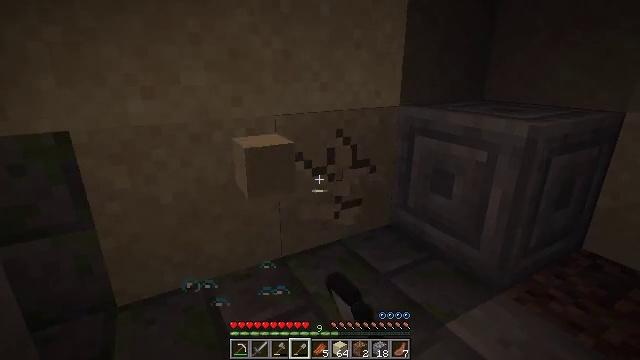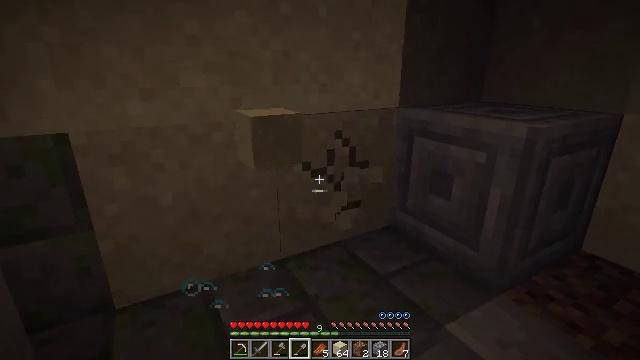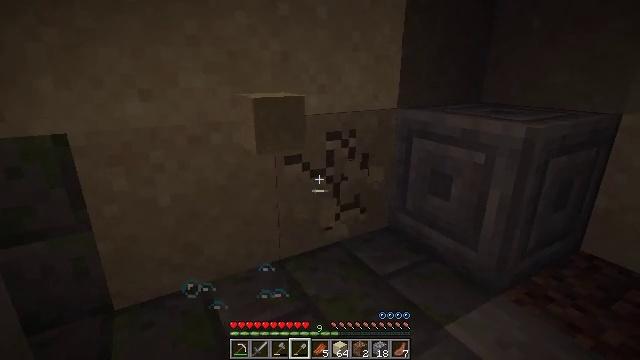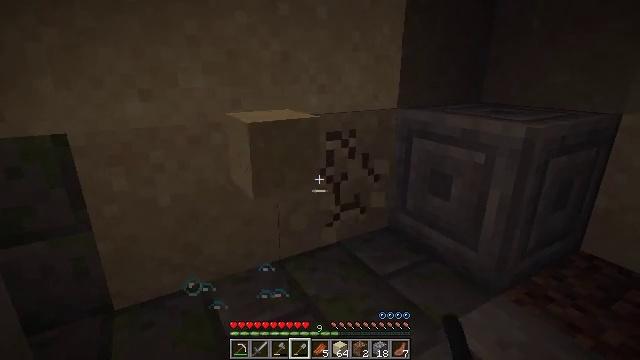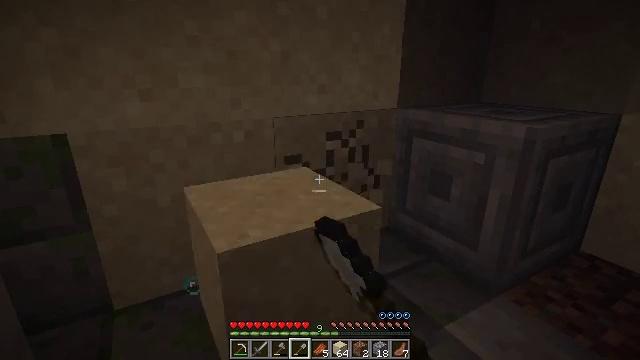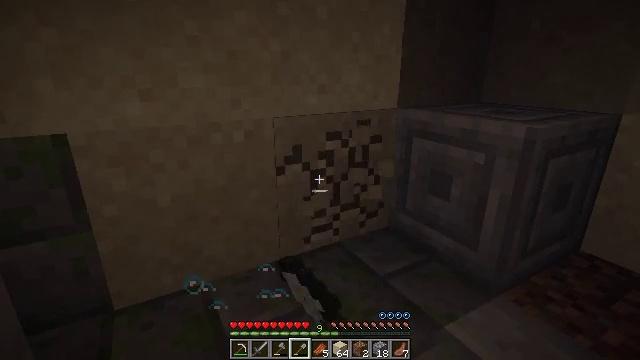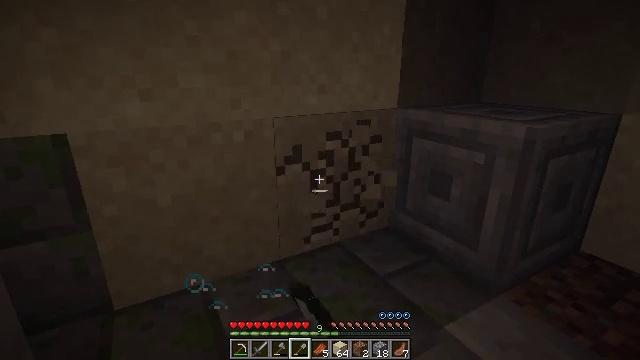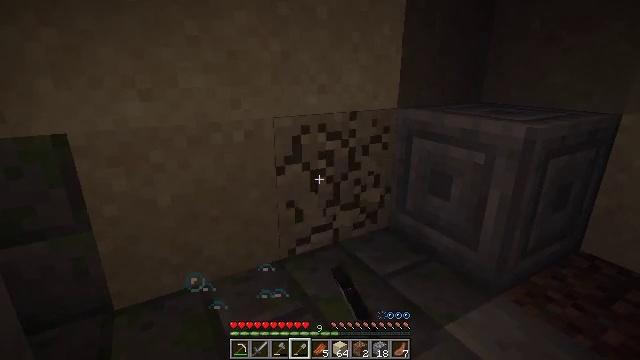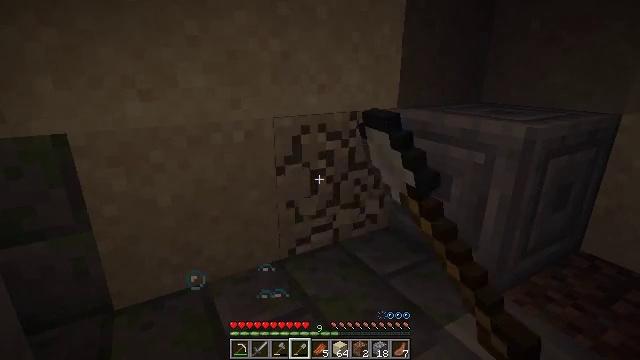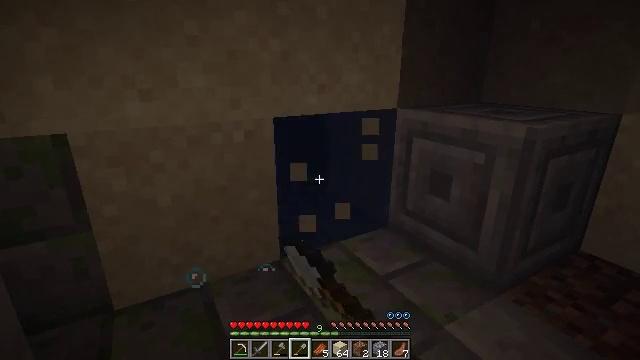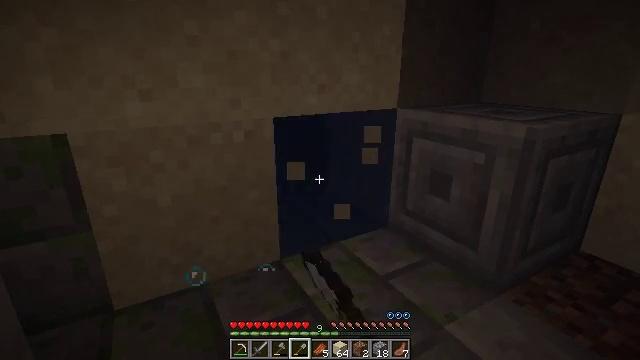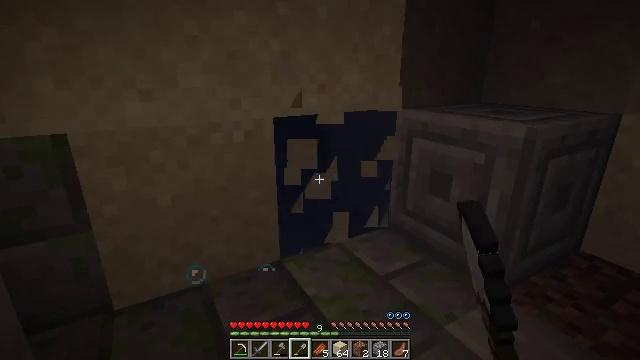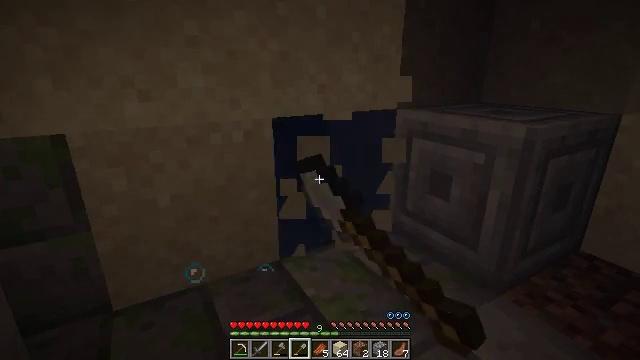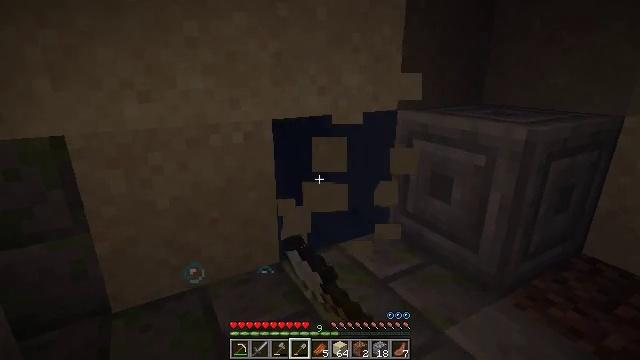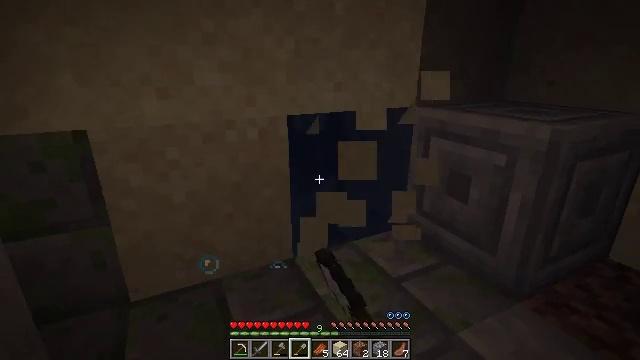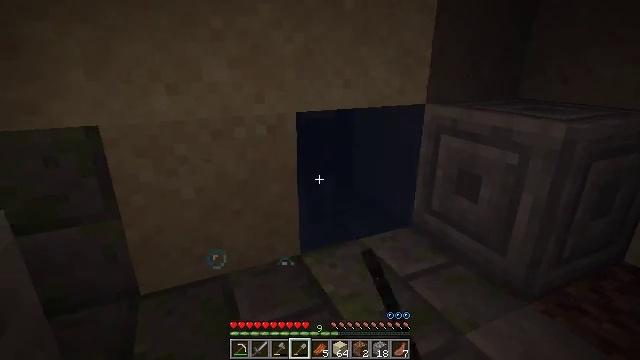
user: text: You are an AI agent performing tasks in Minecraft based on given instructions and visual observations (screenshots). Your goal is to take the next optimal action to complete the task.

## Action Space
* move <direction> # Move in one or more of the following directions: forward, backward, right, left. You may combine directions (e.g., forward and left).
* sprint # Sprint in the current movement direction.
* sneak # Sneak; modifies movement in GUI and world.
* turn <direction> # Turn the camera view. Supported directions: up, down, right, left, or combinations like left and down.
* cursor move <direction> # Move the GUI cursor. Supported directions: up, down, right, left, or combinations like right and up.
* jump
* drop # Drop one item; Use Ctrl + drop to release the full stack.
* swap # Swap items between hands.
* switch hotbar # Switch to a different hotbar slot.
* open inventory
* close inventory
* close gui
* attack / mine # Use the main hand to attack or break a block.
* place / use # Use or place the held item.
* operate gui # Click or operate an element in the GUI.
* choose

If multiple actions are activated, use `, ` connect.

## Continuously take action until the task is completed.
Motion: motion action
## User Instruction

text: Gather sand from the desert.
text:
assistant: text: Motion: sneak, attack / mine
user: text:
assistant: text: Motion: sneak, attack / mine
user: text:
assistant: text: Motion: sneak, attack / mine
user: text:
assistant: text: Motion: sneak, attack / mine
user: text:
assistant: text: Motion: sneak, attack / mine
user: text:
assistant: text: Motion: sneak, attack / mine
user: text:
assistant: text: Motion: sneak, attack / mine
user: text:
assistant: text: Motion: sneak, attack / mine
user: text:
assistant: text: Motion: sneak, attack / mine
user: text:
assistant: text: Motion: sneak, attack / mine
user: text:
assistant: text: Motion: sneak, attack / mine
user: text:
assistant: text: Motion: move forward and move right, sneak, attack / mine
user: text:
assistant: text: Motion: move forward and move right, sneak, attack / mine
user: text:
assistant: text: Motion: move forward and move right, sneak, turn left, attack / mine
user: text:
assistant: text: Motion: move forward and move right, sneak, turn left, attack / mine
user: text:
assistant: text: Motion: move forward and move right, sneak, attack / mine
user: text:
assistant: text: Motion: move forward and move right, sneak, attack / mine
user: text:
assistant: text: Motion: move forward and move right, sneak, attack / mine
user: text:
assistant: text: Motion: move forward and move right, sneak, attack / mine
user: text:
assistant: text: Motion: move forward and move right, sneak, attack / mine
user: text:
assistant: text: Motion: move forward and move right, sneak, attack / mine
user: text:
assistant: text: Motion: move forward and move right, sneak, attack / mine
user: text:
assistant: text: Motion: move forward and move right, sneak
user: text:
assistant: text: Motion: move forward and move right, sneak
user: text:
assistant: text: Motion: move forward and move right, sneak
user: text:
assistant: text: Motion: move forward and move right, sneak, turn left and down
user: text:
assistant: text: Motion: move forward and move right, sneak, turn left and down
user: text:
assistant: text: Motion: move forward and move right, sneak, turn left and down, attack / mine
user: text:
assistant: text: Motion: move forward, sneak, attack / mine
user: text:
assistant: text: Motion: sneak, attack / mine